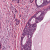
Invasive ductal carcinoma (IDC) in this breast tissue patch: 1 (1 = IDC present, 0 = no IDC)